Question: I am trying to remove certain characters from a string and it was suggested that i try and make a new string and just add characters that meet my criteria. I use a for loop to iterate through the string but then characters arent added to the new string-it prints a blank string. Ill include an ss.

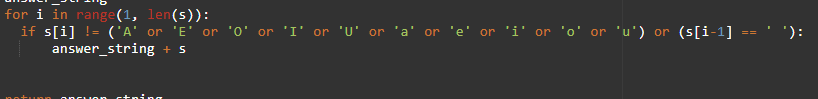
Answer: you should use the 'in' operator for comparing a value with multiple other values:
'''
if s[i] not in 'AEIOUaeiou' or s[i-1] == ' ':
# if you prefer lists / tuples / sets of characters, you can use those instead:
# if s[i] not in ['A', 'E', 'I', 'O', ...]
answer_string += s[i]
'''